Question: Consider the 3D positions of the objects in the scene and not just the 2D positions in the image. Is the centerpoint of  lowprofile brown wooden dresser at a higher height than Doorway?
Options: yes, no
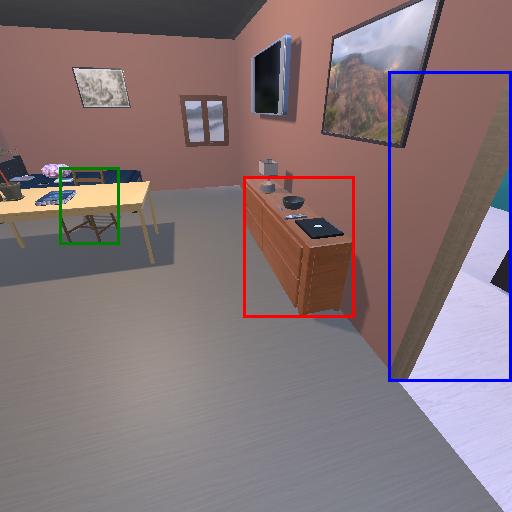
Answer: yes